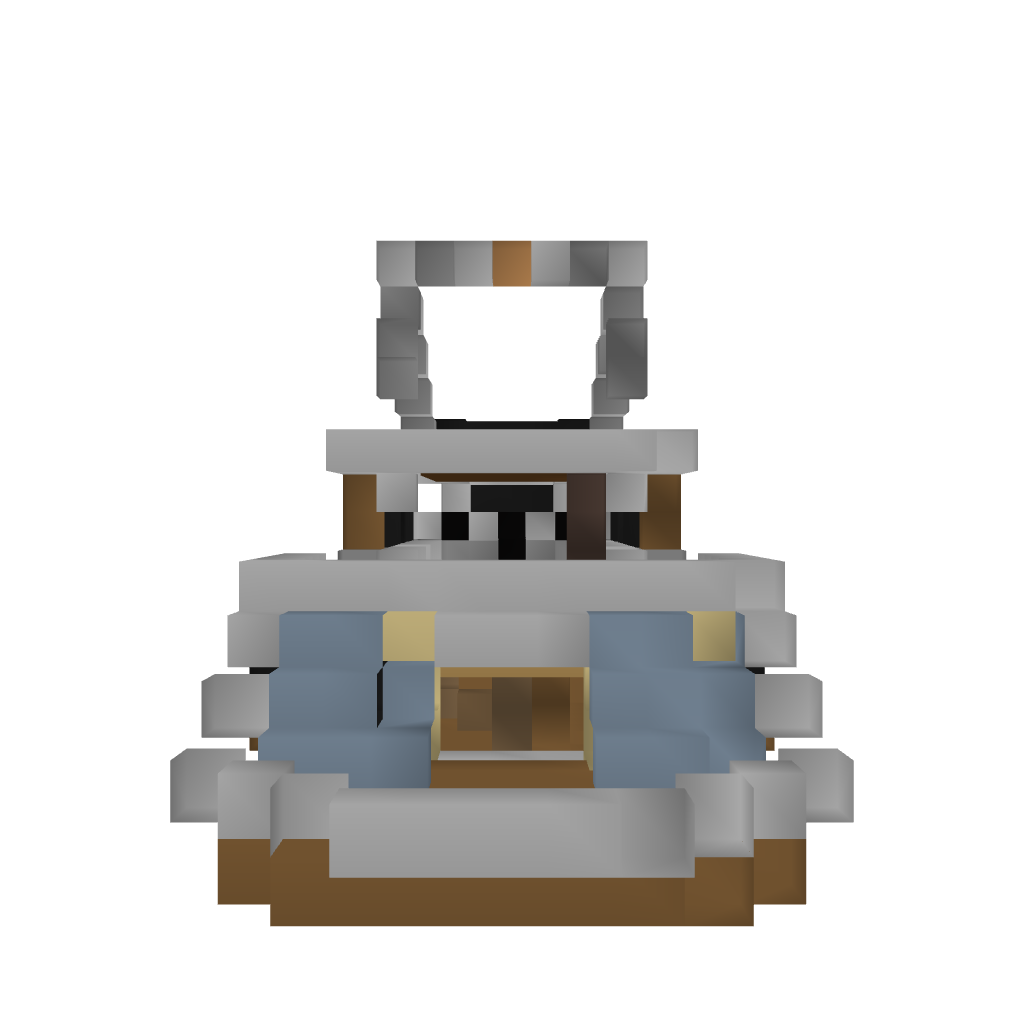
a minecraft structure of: luxury yacht